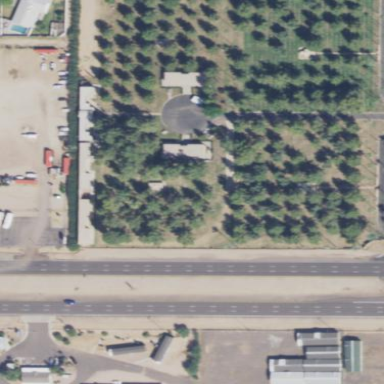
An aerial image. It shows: Sector in the cemetery.